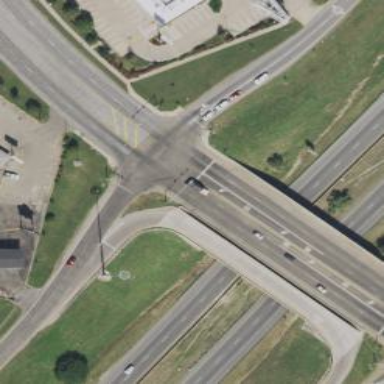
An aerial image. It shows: Secondary link road.